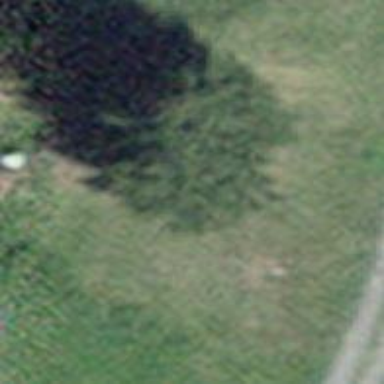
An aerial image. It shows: Needle-leaved tree in its natural environment.